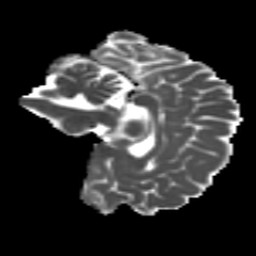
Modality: MD
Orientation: sagittal
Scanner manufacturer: siemens
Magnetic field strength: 3 T
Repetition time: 4.16 s
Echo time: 0.0806 s